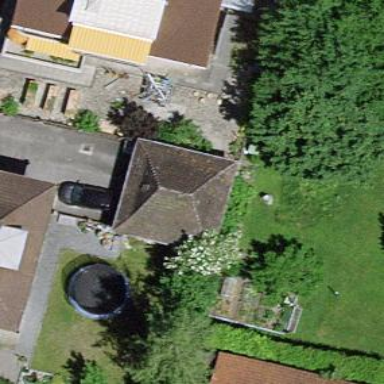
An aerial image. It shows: Garage.